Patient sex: M
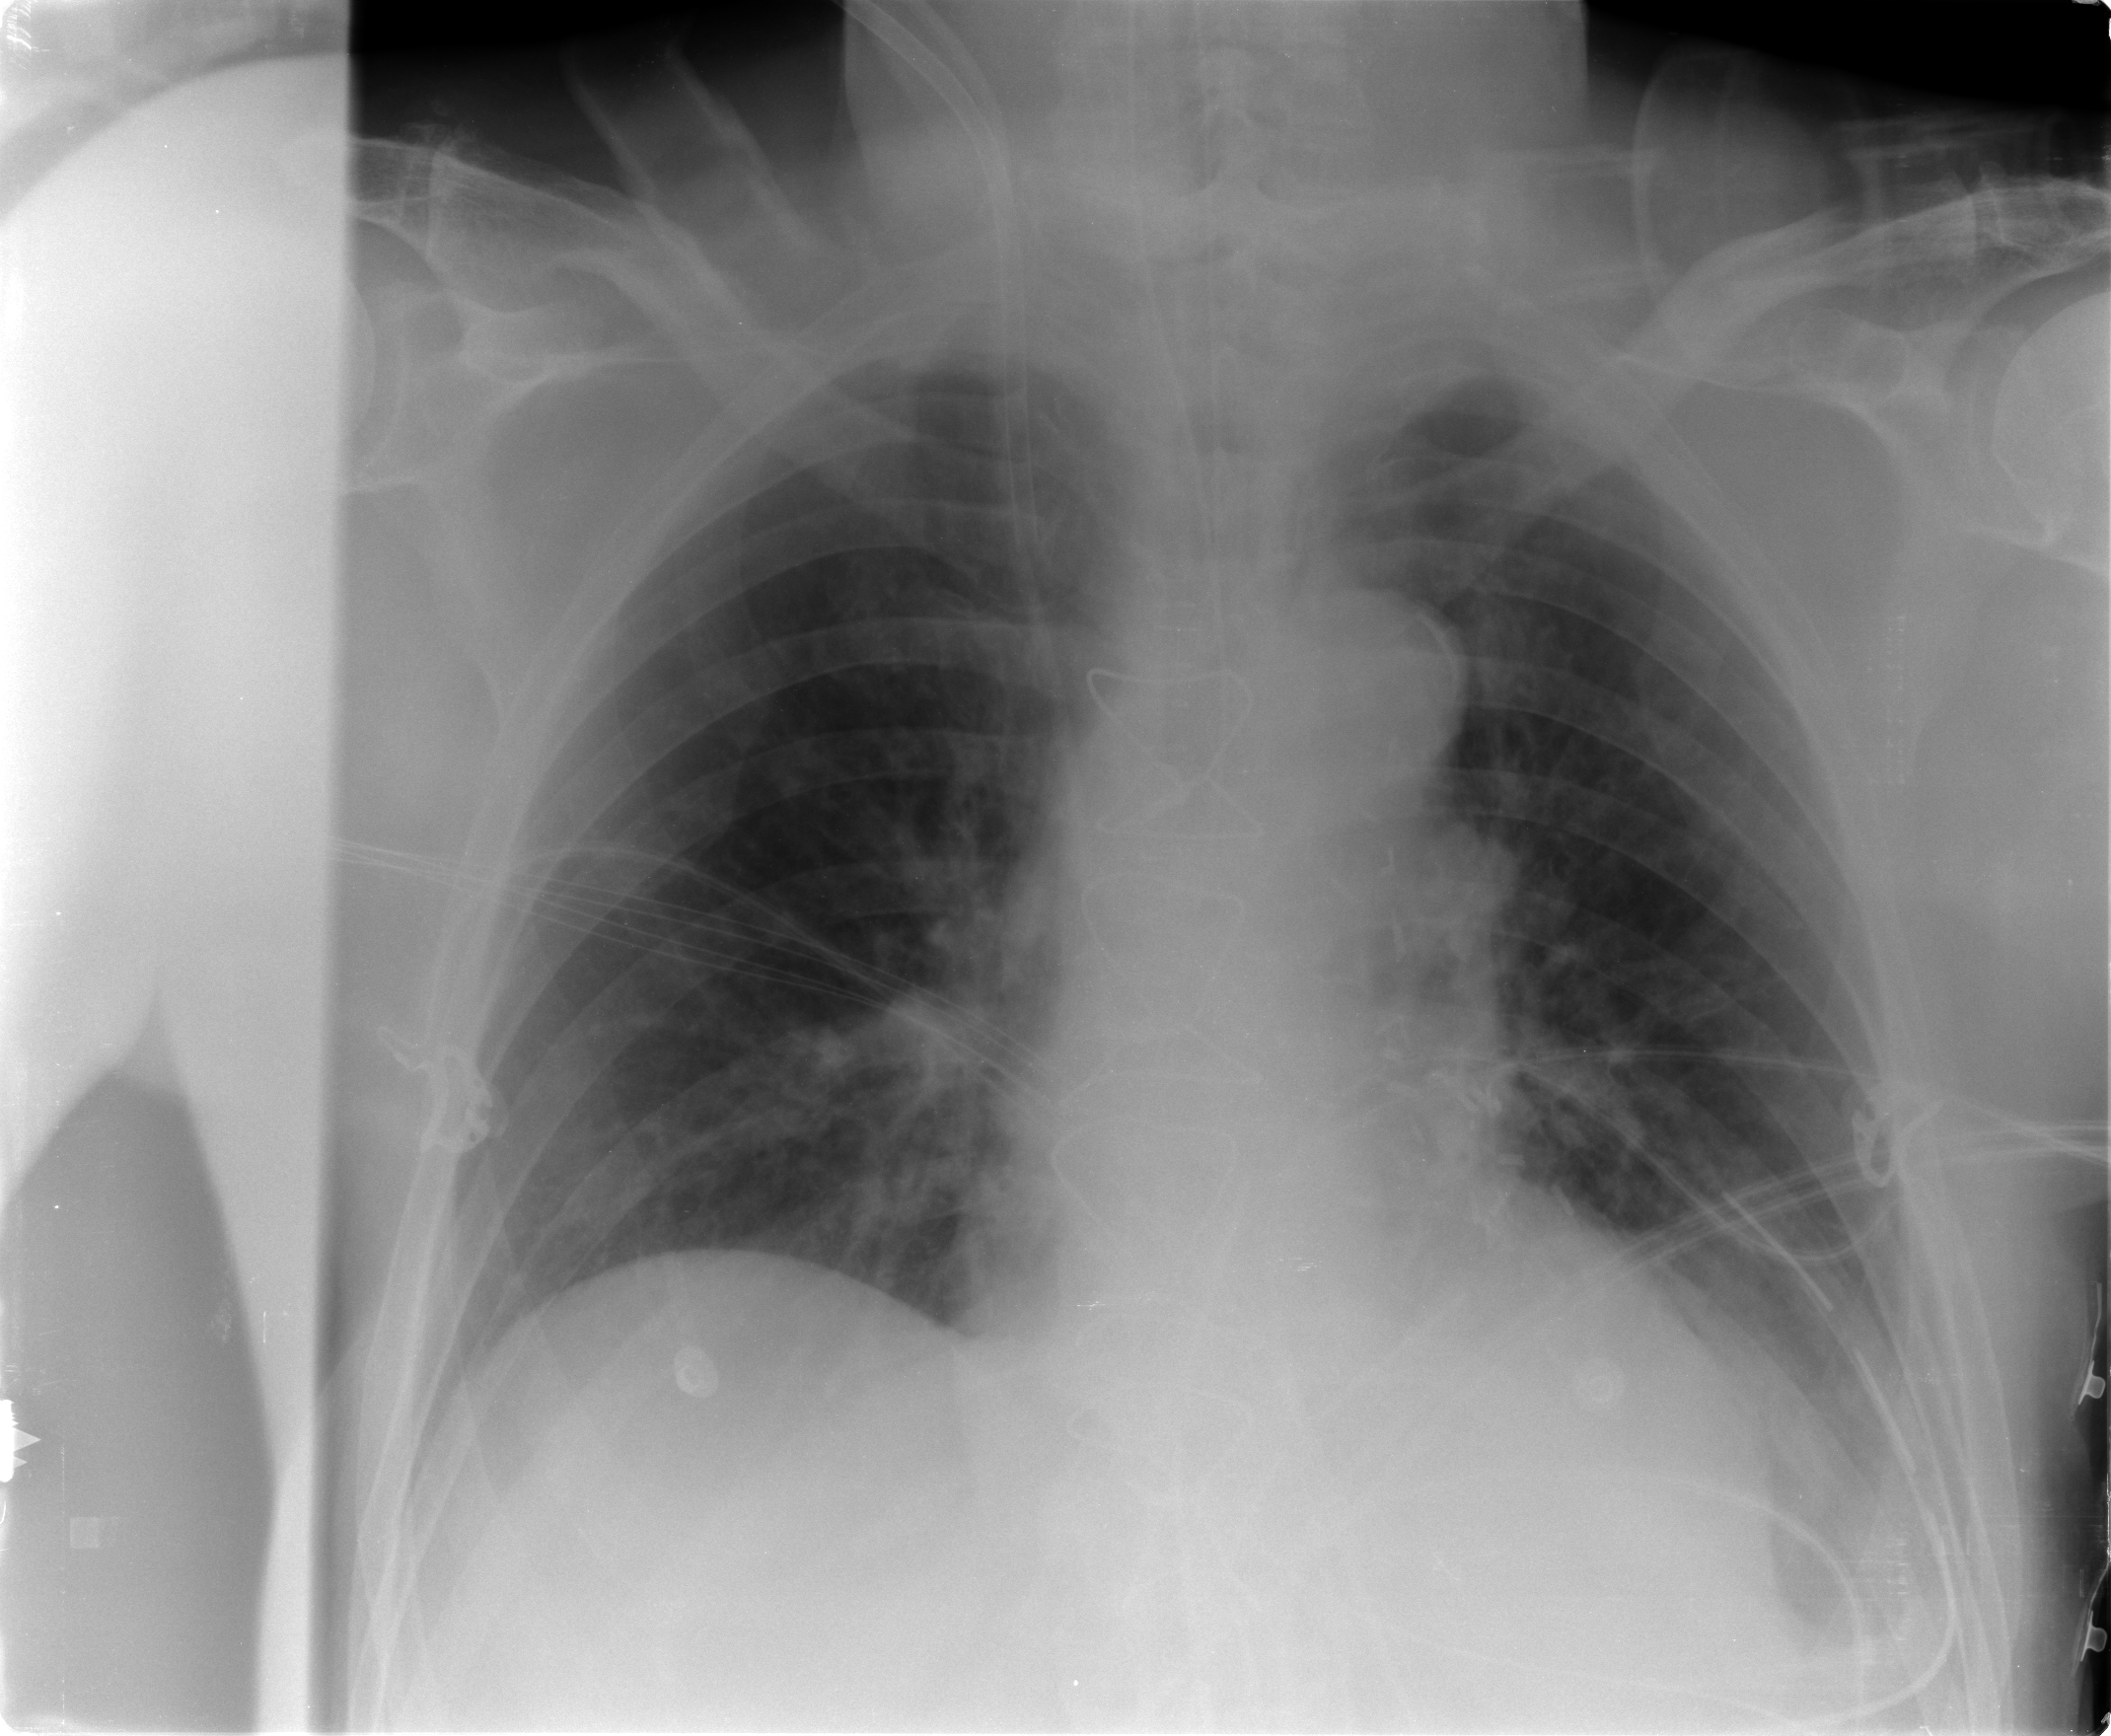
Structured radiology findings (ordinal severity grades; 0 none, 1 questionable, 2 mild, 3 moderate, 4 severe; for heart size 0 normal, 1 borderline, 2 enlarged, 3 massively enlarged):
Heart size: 0
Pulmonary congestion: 0
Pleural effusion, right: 0
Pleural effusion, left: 2
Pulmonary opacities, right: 0
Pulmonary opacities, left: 0
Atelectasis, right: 0
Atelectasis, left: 2